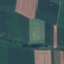
Land use / land cover: AnnualCrop